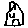
Label: house